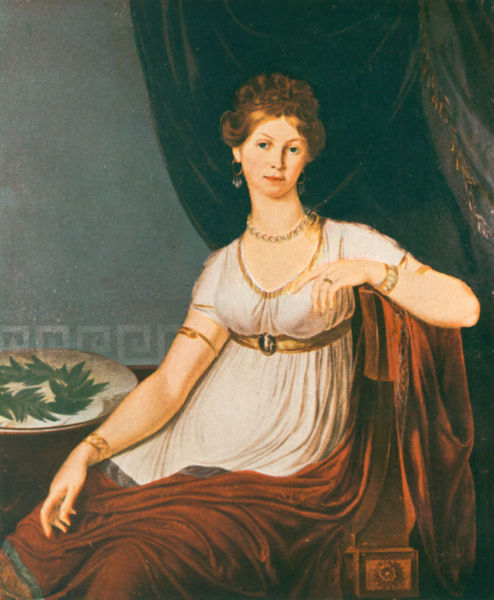
Titel: Königin Luise von Preußen
Künstler: Alexander Macco
Institution: Weimar, Residenzschloss
Schlagwörter: blau, blätter, gemälde, laub, umhang, weiß, grün, sitzen, braun, frau, hintergrund, kleid, ohrring, schmuck, schwarz, stuhl, tisch, dame, gürtel, rot, tuch, wand, band, kleidung, samt, schale, bildnis, portrait, porträt, vorhang, gold, haare, pose, sitzend, stoff, klassizismus, ohrringe, brosche, locken, perlen, kette, ring, antike, leinwand, kranz, lorbeer, armband, efeu, rosette, rotblond, griechisch, empire, römisch, mäander, antikisiert, collier, gegürtet, setzend, loober